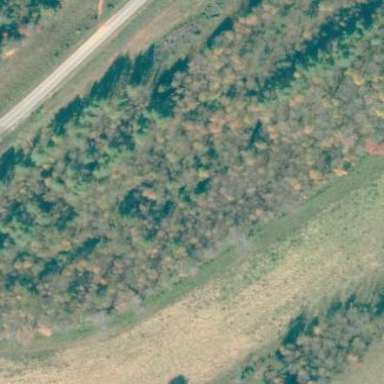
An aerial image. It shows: Mixed woodland with semi-evergreen trees.